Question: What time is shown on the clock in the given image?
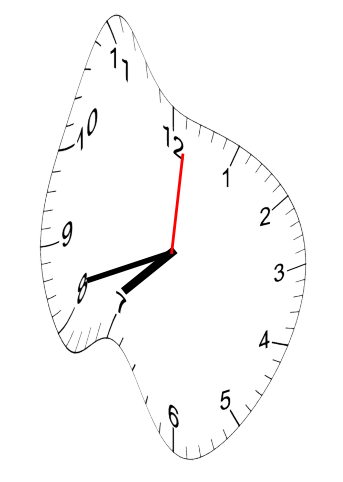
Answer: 07:42:01